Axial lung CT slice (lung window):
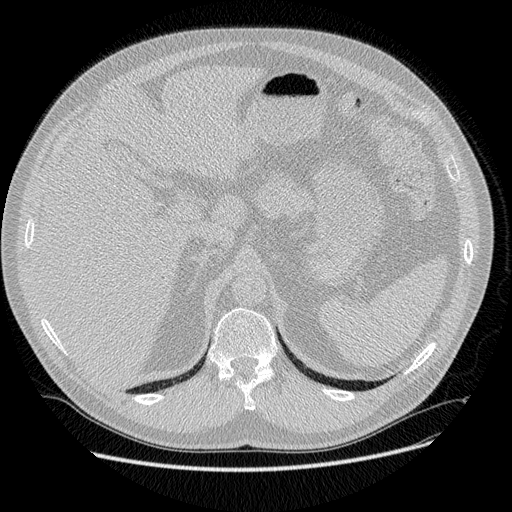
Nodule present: no